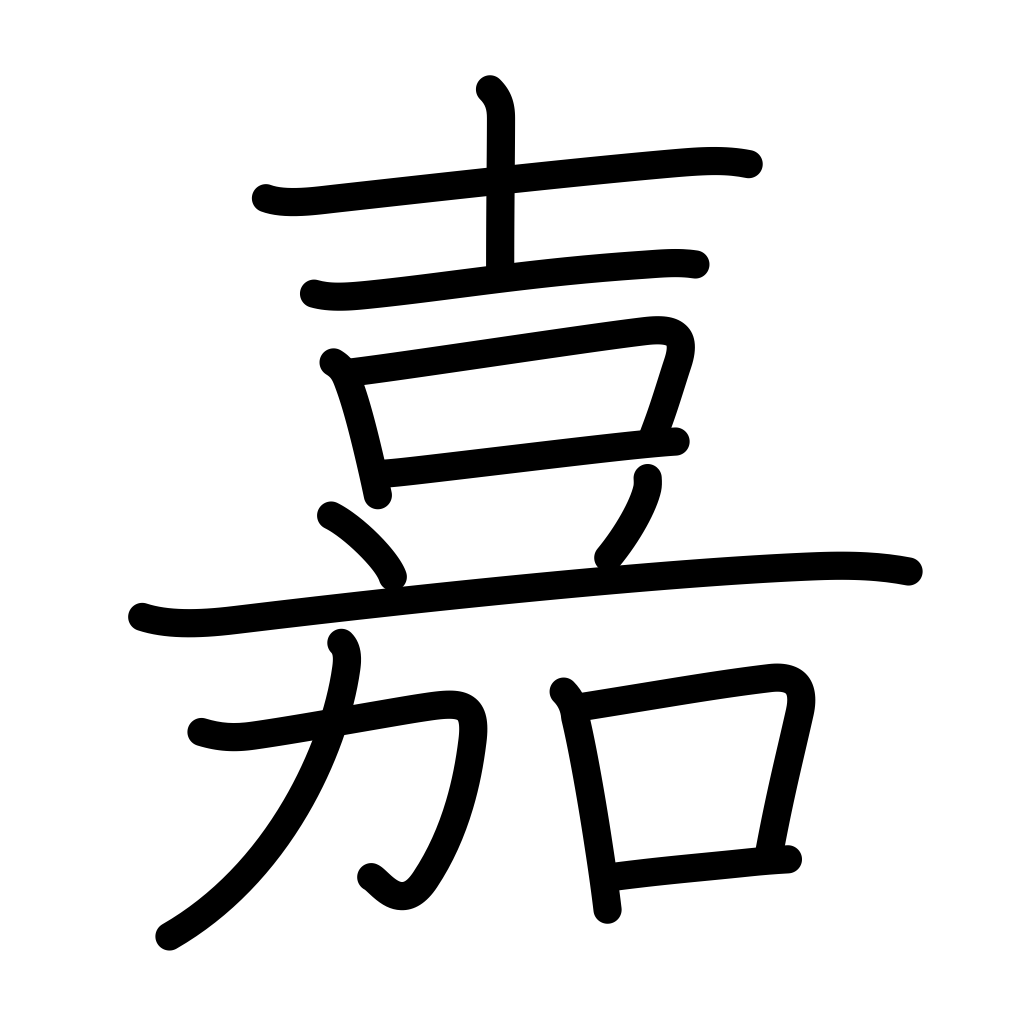
Meaning: applaud, praise, esteem, happy, auspicious